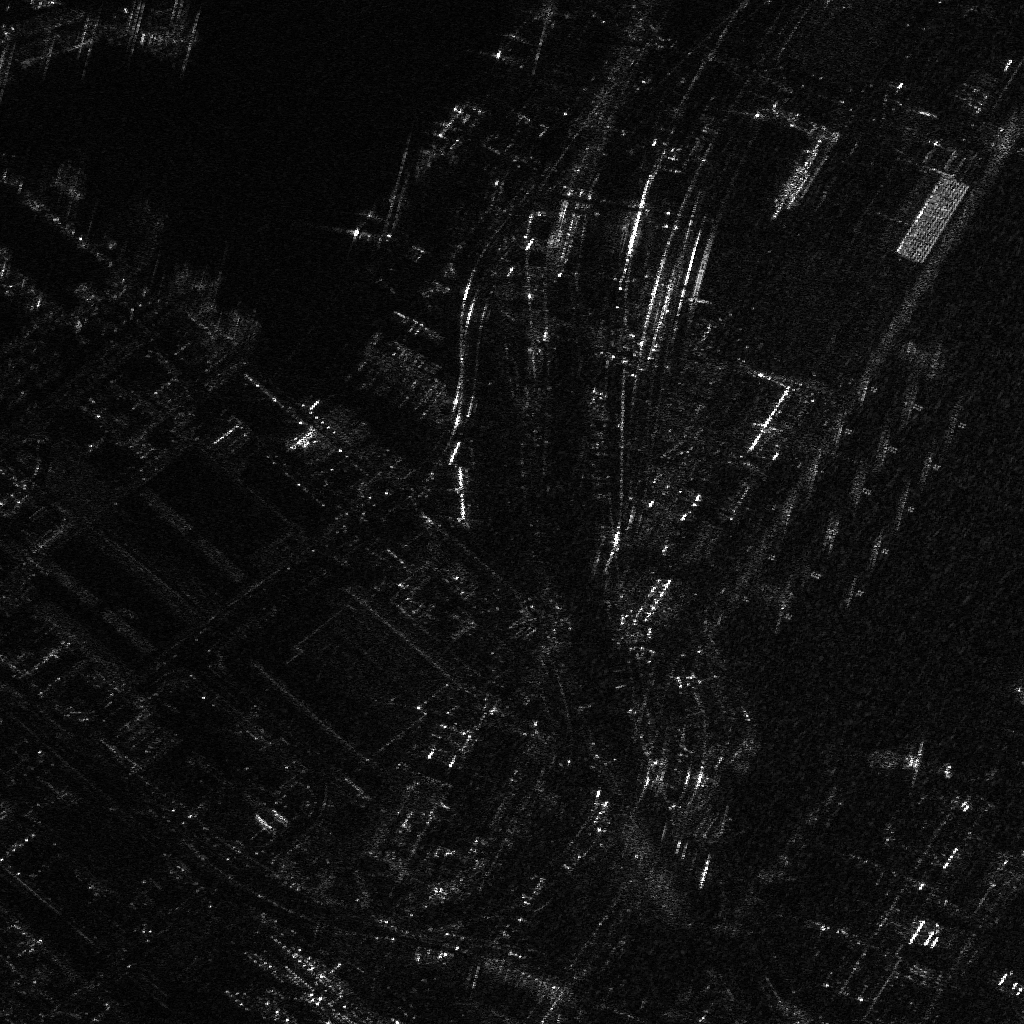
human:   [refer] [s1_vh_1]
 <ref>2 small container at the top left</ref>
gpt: <box>[[2, 4, 3, 7, 79], [7, 2, 8, 5, 79]]</box>

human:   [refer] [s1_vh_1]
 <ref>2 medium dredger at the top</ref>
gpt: <box>[[41, 9, 45, 18, 41], [49, -1, 53, 7, 41]]</box>